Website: macys
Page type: billing-address
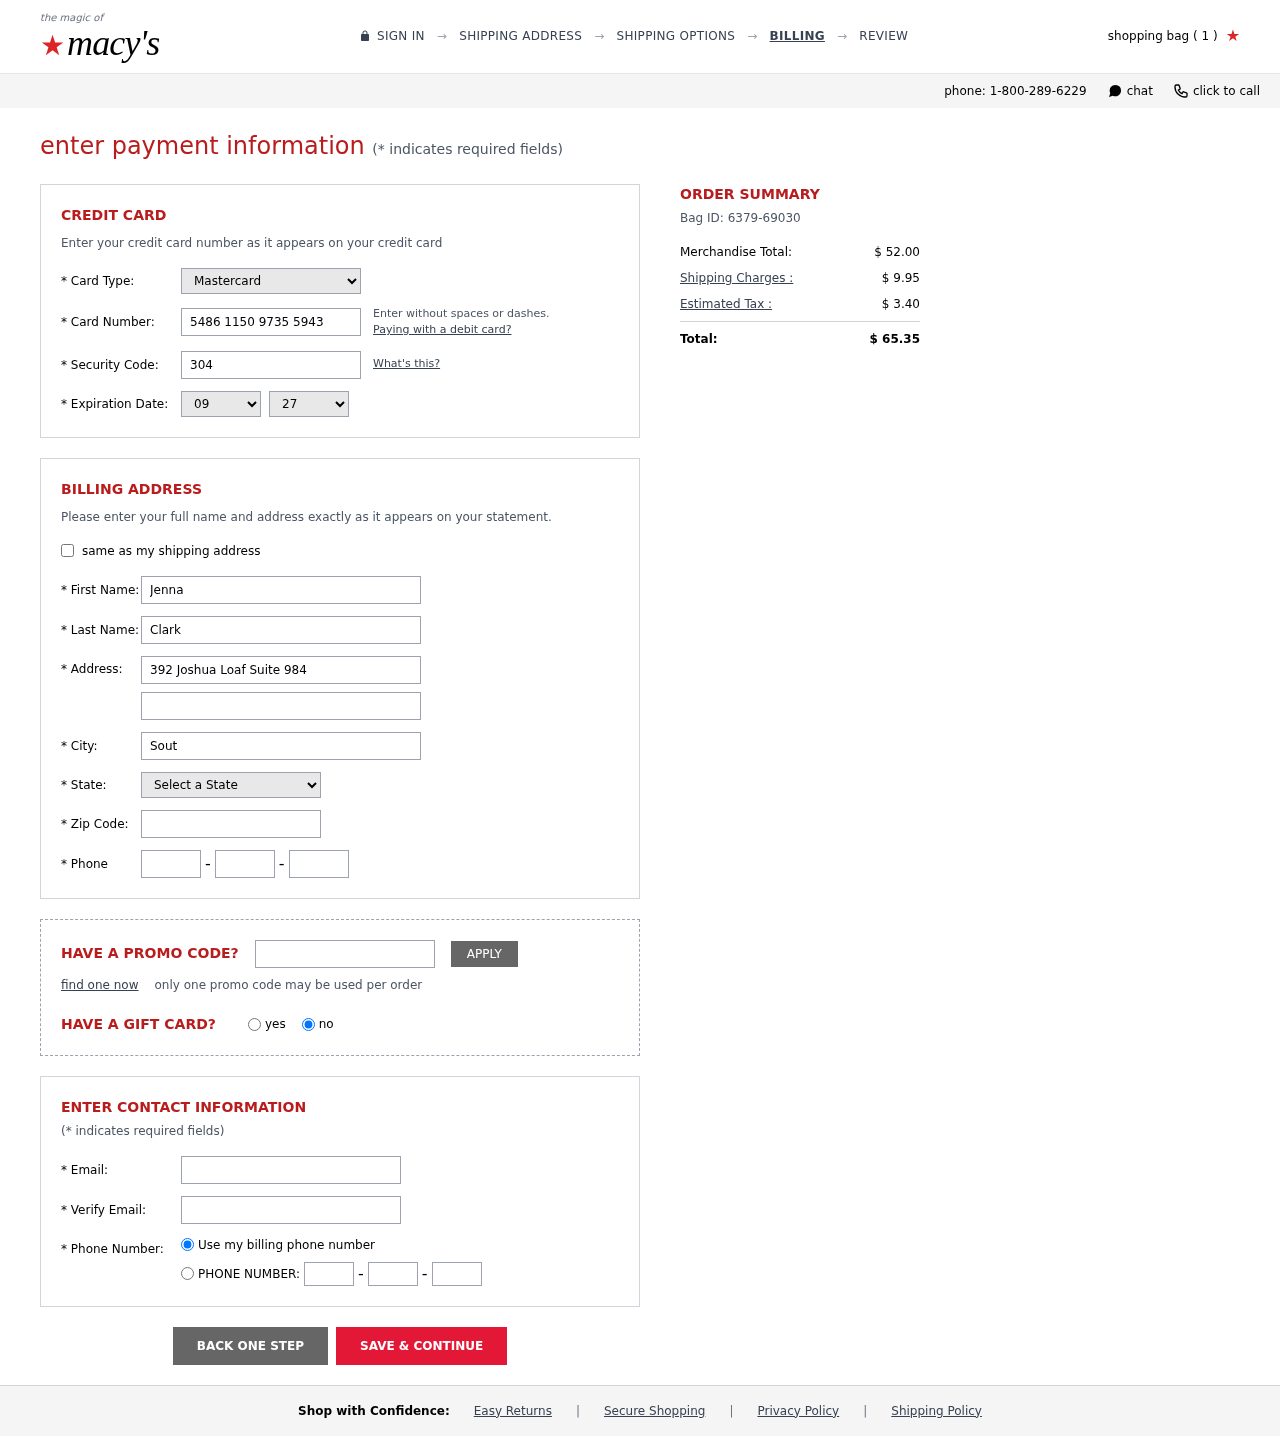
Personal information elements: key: PII_CARD_CVV
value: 304
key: PII_CARD_EXPIRY_MONTH
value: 09
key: PII_CARD_EXPIRY_YEAR
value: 27
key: PII_CARD_NUMBER
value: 5486 1150 9735 5943
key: PII_CARD_TYPE
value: Mastercard
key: PII_CITY
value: South Crystalport
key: PII_EMAIL
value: jenna_clark@yahoo.com
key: PII_FIRSTNAME
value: Jenna
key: PII_LASTNAME
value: Clark
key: PII_PHONE_AREA
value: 690
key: PII_PHONE_PREFIX
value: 376
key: PII_PHONE_SUFFIX
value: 9780
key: PII_POSTCODE
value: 42909
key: PII_STATE_ABBR
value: WV
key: PII_STREET
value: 392 Joshua Loaf Suite 984
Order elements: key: ORDER_NUM_ITEMS
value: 1
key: ORDER_ID
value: Bag ID: 6379-69030
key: ORDER_SUBTOTAL
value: $ 52.00
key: ORDER_SHIPPING_COST
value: $ 9.95
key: ORDER_TAX
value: $ 3.40
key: ORDER_TOTAL
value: $ 65.35